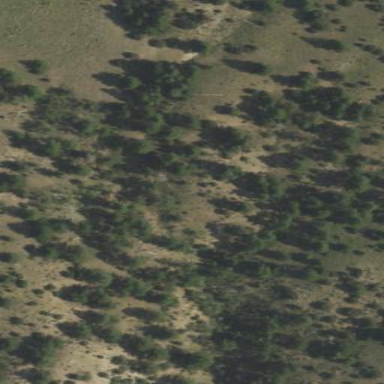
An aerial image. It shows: Woodland with evergreen needle-leaved trees.